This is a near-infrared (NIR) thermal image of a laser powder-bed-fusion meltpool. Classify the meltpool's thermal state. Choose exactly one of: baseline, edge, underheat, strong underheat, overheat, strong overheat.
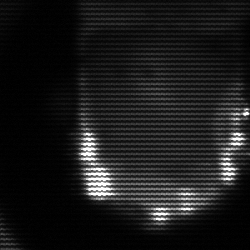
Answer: baseline